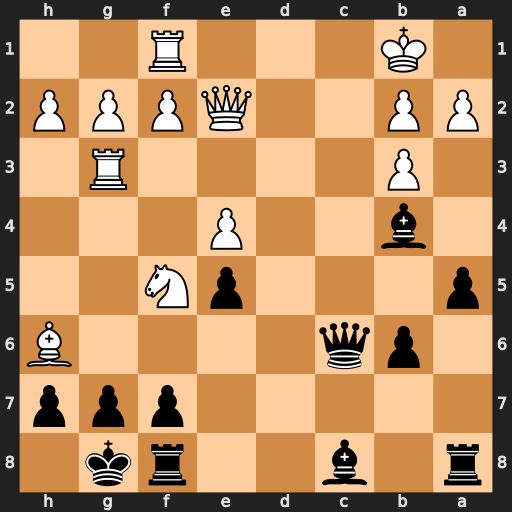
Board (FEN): r1b2rk1/5ppp/1pq4B/p3pN2/1b2P3/1P4R1/PP2QPPP/1K3R2
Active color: b
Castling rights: -
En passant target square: -
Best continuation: Bxf5 Rxg7+ Kh8 exf5 Qxh6